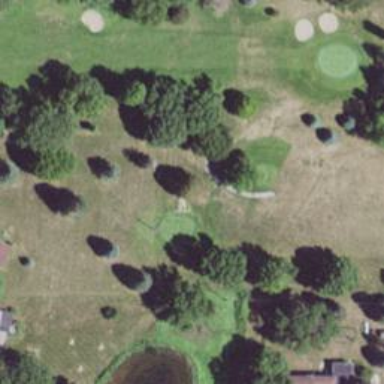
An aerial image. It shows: Pathway for golfing.